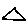
Label: triangle